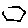
Label: hexagon